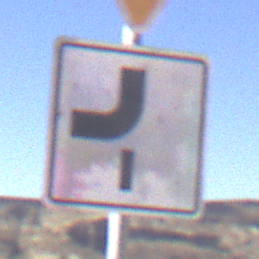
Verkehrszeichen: VerlaufVorfahrtsstrasse7
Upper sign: VorfahrtGewaehren
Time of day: Midday
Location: Outdoor (Nature)
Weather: Clear
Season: NotSpecified
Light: Natural